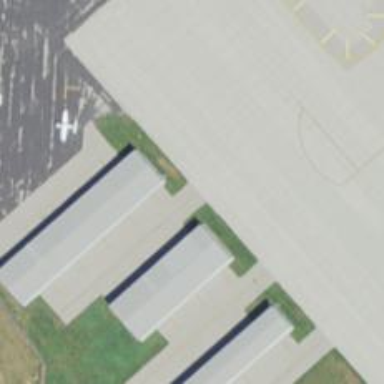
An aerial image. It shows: View of taxiway at the airport.